Field crop: maize
Growth stage: 2
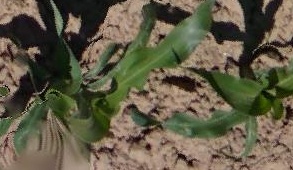
Species: maize